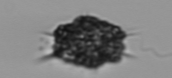
Label: Dictyocha